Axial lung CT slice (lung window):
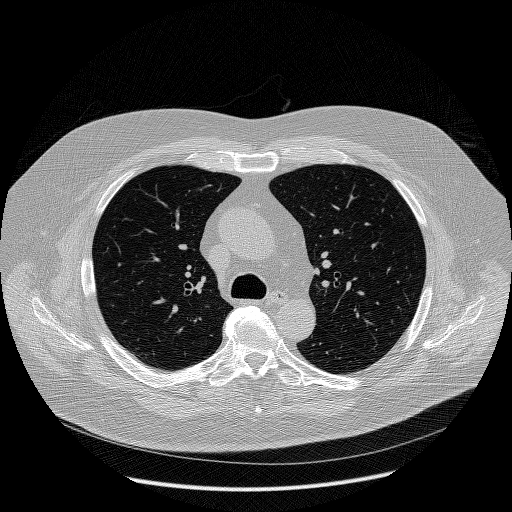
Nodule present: no